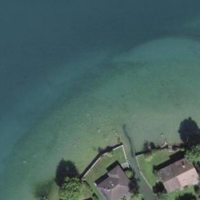
EUNIS habitat code: 14
Species observed at this site:
Mergus merganser